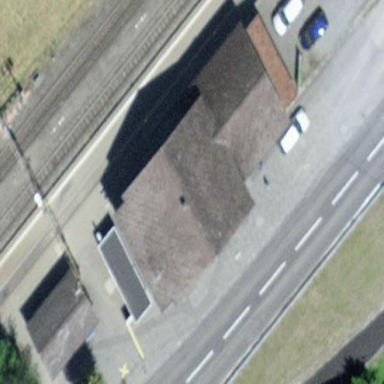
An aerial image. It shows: Train station building.